Field crop: tomato
Growth stage: 2
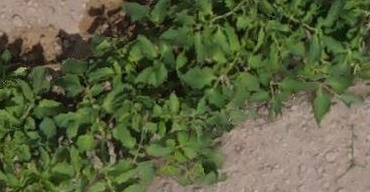
Species: tomato